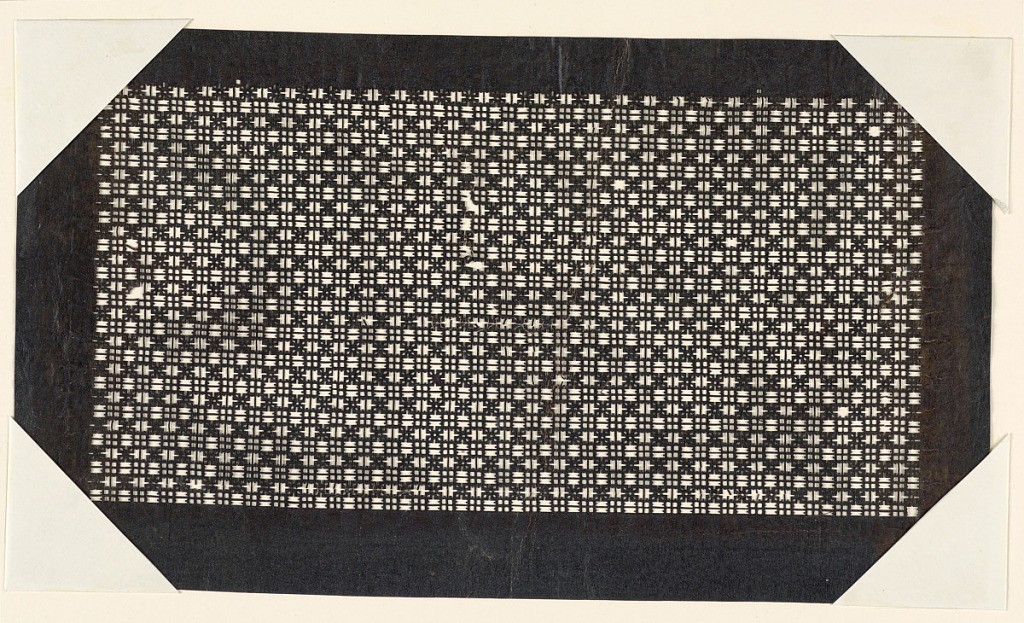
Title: Geometric Pattern
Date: late 18th - early 19th century
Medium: Mulberry paper (kozo washi) treated with fermented persimmon tannin (kakishibu)
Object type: Katagami
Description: This geometric pattern uses tool punching to cut out the geometric shapes that create a lattice like complexity with other square like compositions alternating between the weave.